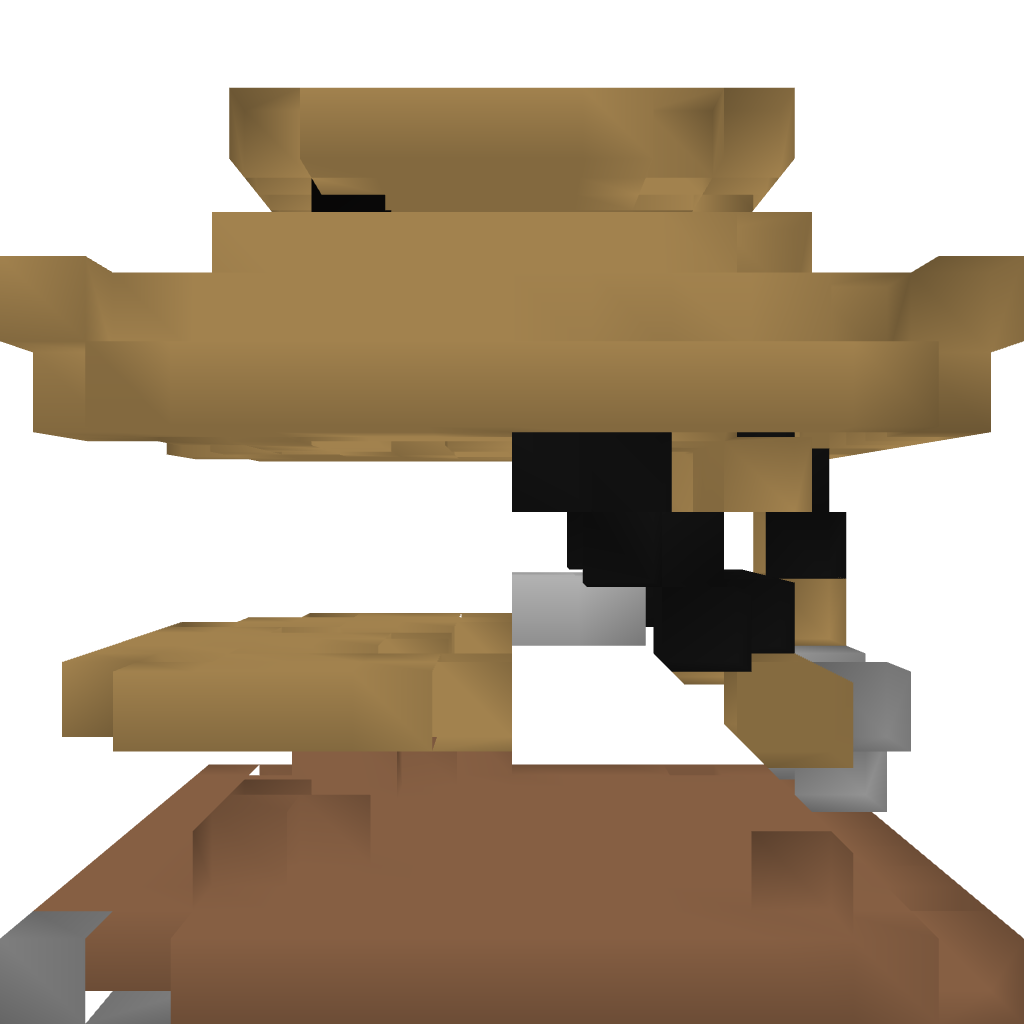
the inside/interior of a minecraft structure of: Cannon